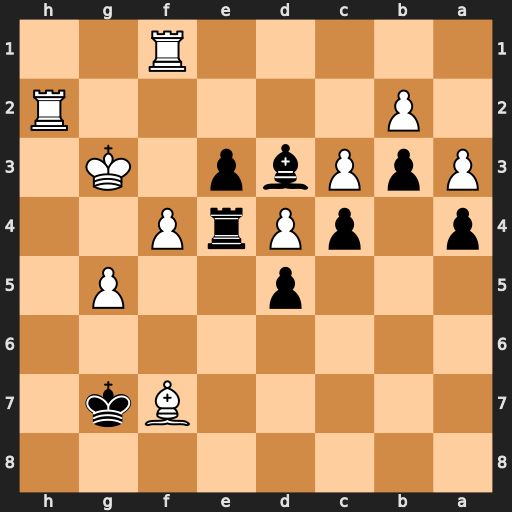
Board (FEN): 8/5Bk1/8/3p2P1/p1pPrP2/PpPbp1K1/1P5R/5R2
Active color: b
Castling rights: -
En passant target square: -
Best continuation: Bxf1 Bh5 e2 Bxe2 Bxe2